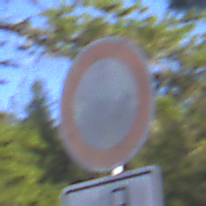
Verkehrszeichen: VerbotFahrzeugeAllerArt
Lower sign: MehrspurigeFahrzeugeFrei8
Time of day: MorningAfternoon
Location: Outdoor (Nature)
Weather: Clear
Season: Winter
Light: Natural